Question: I am using multi dimension array to store data. It working but when we print it in console it show blank array and under it its showing two array, it should be show only one array inside.
It should look like this.
'''
ar['outbound']['Meal']="111,121"
'''
and its look in console like this

It is printing undefined also and one more thing
how to remove "," from the last
Here is <URL>
'''
var ar = [];
ar['Outbound'] = [];
ar['Inbound'] = [];
var ch="";
var sr= [];
sr['Meal']= [];
sr['Lounge']= [];
$('a').click(function(){
ch = $(this).parent().find('.no').text();
var boundType= $(this).parent().find('.bound').text();
ar[boundType][$(this).parent().find('.service').text()] +=($(this).parent().find('.no').text()) + ","; console.log(ar)
})
'''
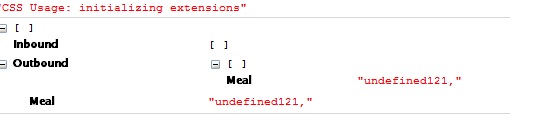
Answer: To avoid "undefined" you have to set a default value to your array items:
'''
if (!ar[boundType][service]) {
ar[boundType][service] = '';
}
'''
And it's better to add ',' before adding a new value:
'''
if (ar[boundType][service].length > 0) {
ar[boundType][service] += ',';
}
'''
See demo: <URL>